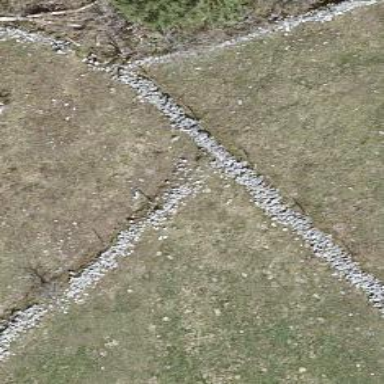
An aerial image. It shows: Wall made of dry stone.